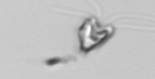
Label: Pyramimonas_longicauda